Question:
<URL>
The portion to the right of Who with the ----------
Is it a background to the li? I'm really drawing a blank as how to create something like that.
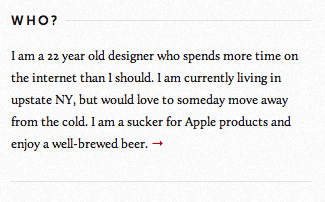
Answer: Here you go mess around with this.
<URL>
HTML:
'''
<div id="box">
<h2>who?</h2>
<p>I am 22 Year old designer ...</p>
</div>
'''
CSS:
'''
#box {
width: 200px;
height: 150px;
background: #eee;
padding: 0 8px;
}
h2 {
display: inline-block;
padding: 18px 4px 0 10px;
margin: 0;
background: #eee;
}
p {
border-top: 1px solid #ccc;
border-bottom: 1px solid #ccc;
padding: 20px 10px;
margin-top: -10px;
}
'''